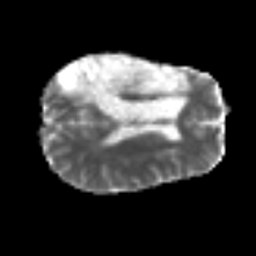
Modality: MD
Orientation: axial
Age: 54
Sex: male
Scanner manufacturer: siemens
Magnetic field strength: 3 T
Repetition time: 6.1 s
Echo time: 0.101 s